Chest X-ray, AP view. Patient: 65 years old, sex F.
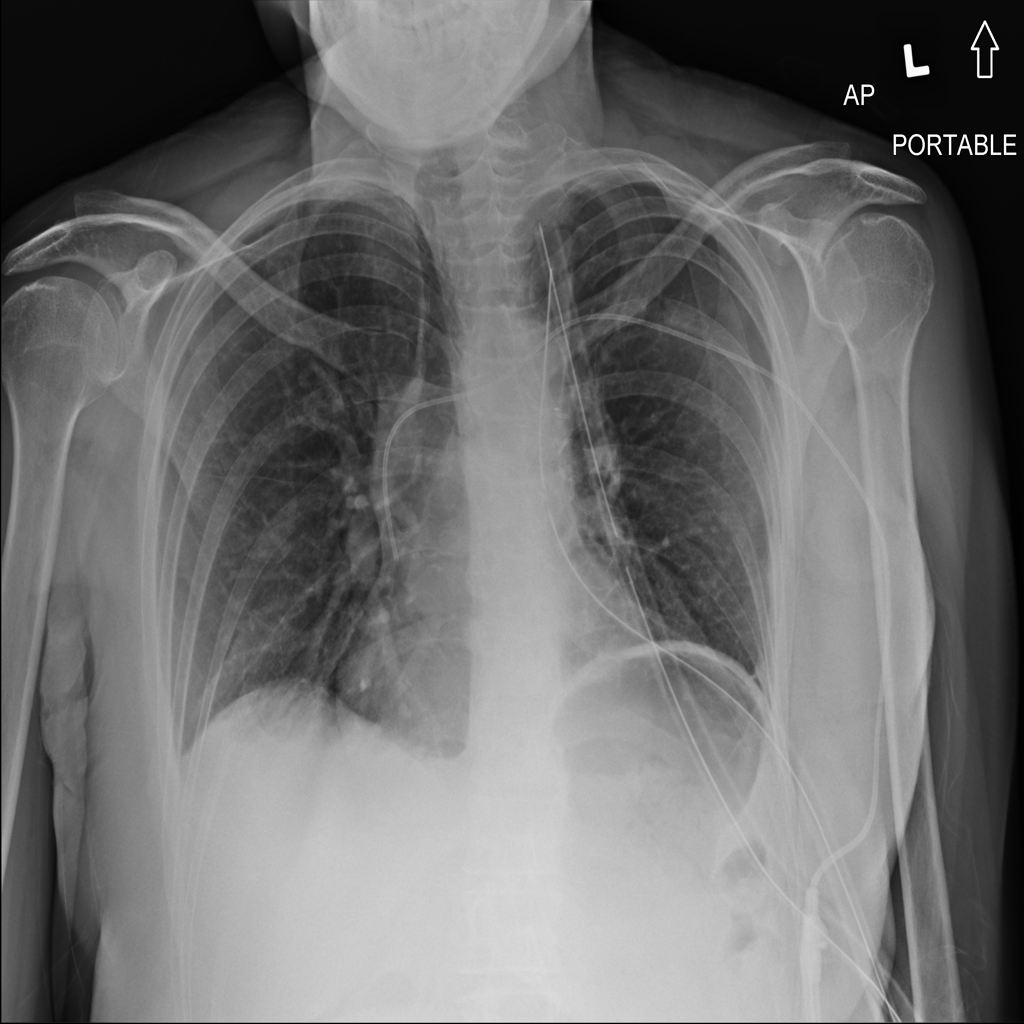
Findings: Atelectasis, Effusion, Pneumothorax